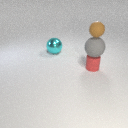
small brown rubber sphere above large gray rubber sphere